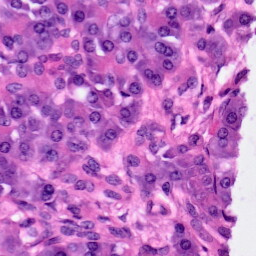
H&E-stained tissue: Pancreatic